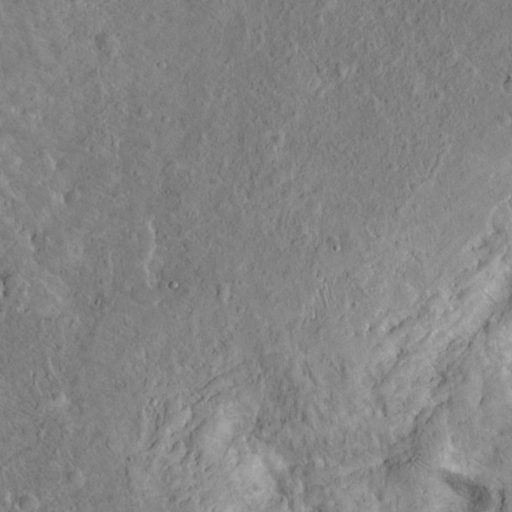
Objects detected: cone, cone, cone